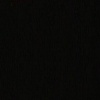
Label: space